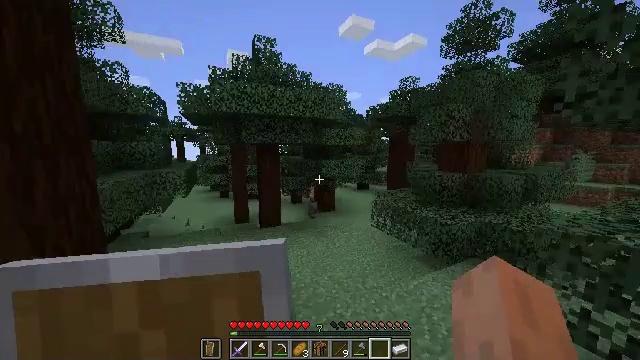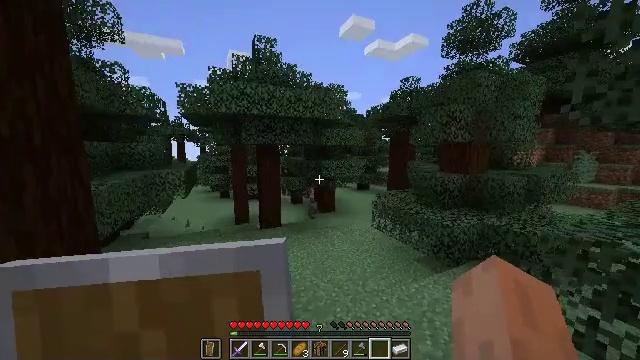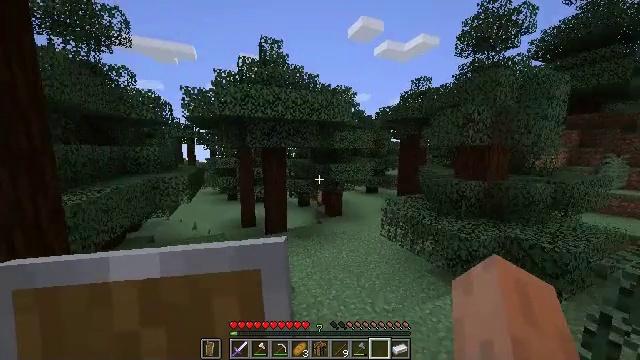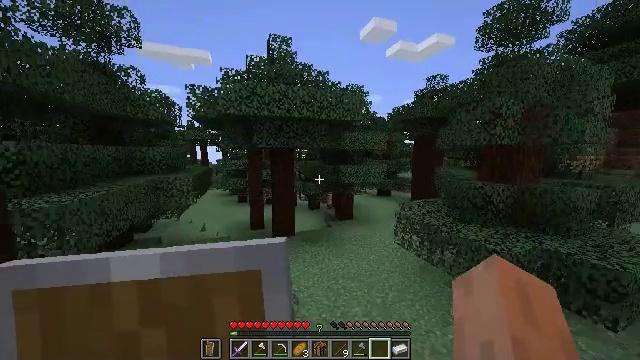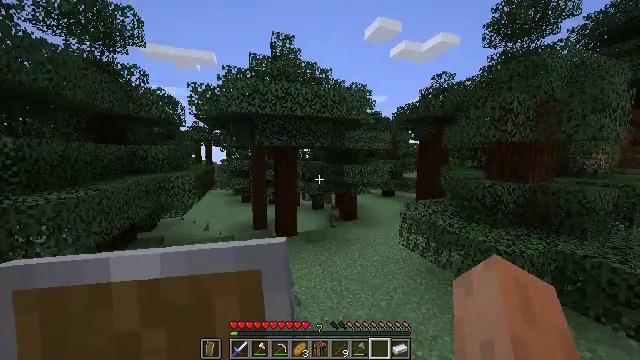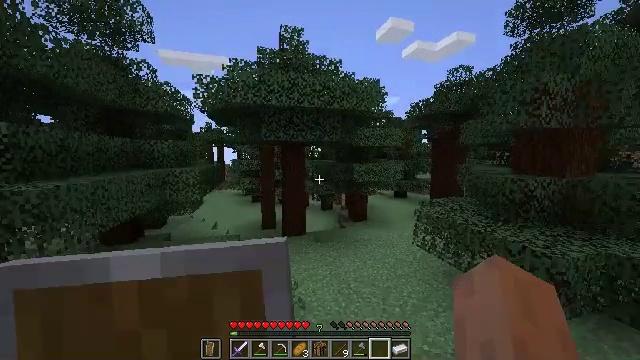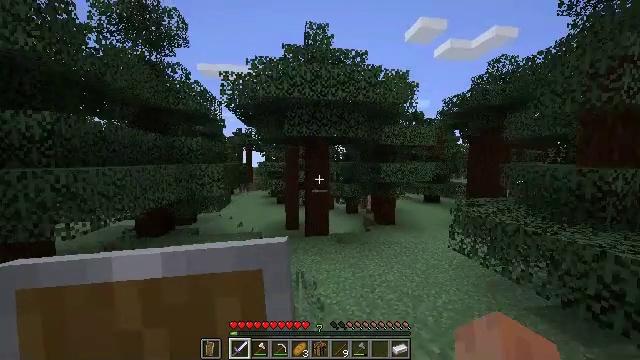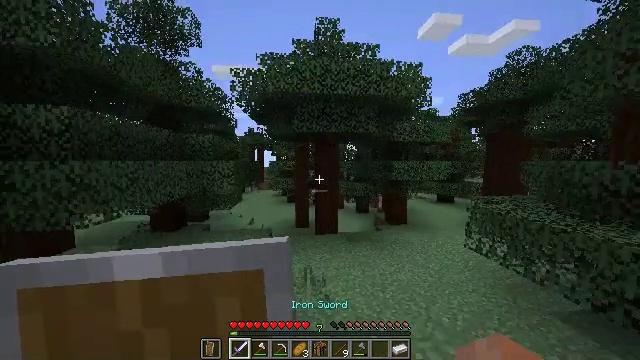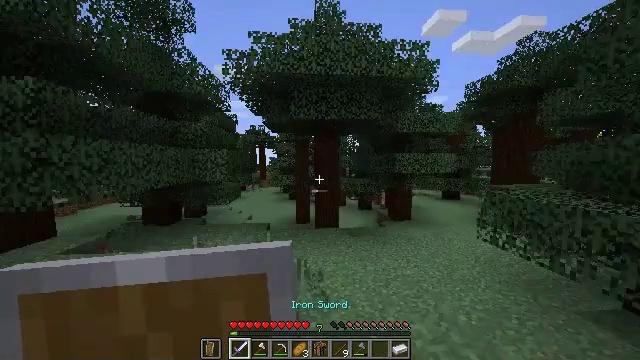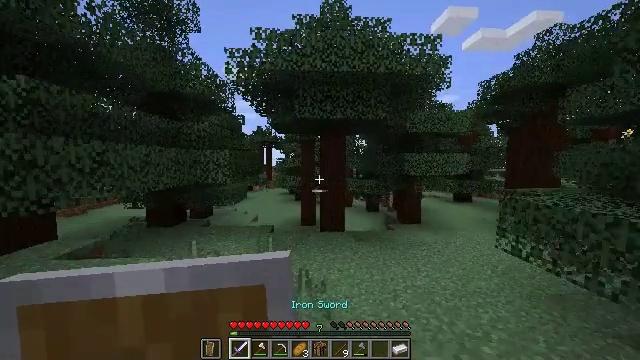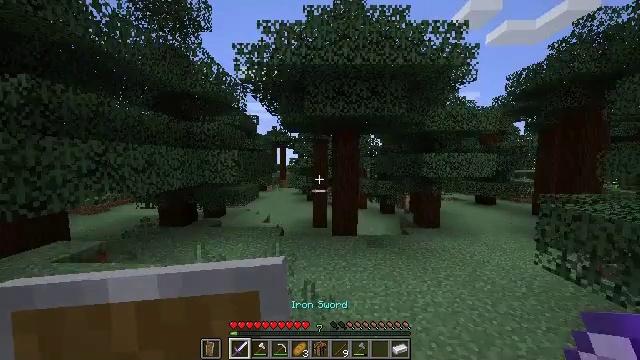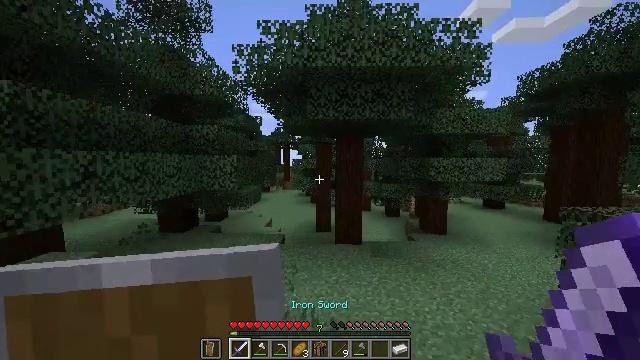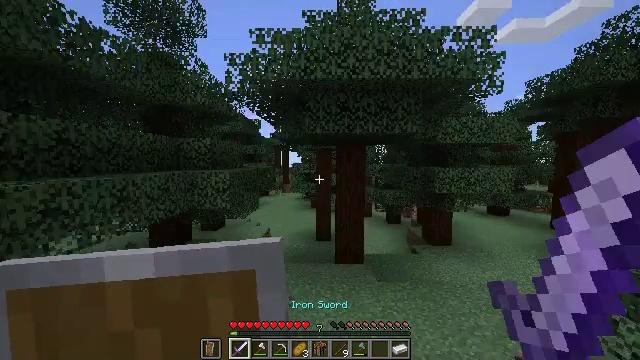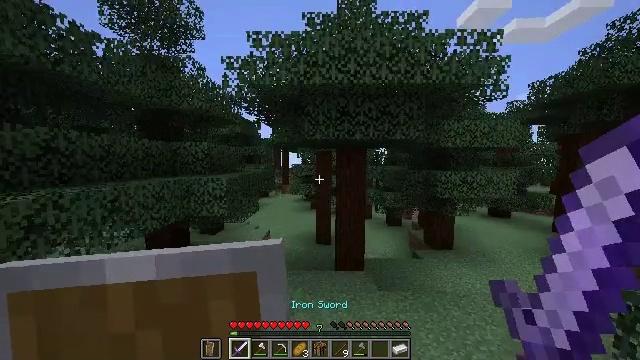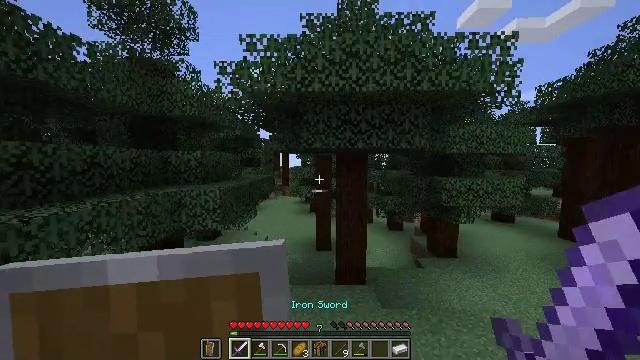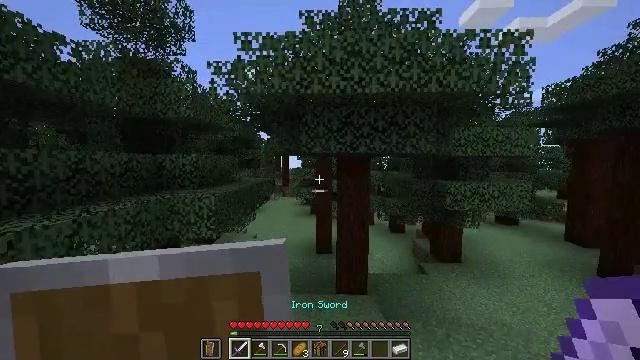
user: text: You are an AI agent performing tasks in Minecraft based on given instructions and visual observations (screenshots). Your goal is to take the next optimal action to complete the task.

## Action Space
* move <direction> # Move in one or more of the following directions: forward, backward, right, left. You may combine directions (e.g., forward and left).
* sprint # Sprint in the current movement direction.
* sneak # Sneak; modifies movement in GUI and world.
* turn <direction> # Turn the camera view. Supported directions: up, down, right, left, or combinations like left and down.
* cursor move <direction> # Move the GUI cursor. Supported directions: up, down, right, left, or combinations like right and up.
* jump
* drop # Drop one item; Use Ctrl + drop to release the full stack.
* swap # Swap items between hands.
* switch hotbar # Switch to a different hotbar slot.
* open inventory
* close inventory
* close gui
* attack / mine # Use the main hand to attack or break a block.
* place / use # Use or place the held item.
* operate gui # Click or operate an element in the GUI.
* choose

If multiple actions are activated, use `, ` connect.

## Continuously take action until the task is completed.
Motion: motion action
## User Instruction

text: Mine spruce leaves from the tree.
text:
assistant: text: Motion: move forward, jump
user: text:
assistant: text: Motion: move forward, turn left, jump
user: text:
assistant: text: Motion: move forward, turn left
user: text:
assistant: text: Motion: move forward, turn left
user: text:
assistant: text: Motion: move forward, turn left
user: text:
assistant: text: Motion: move forward, turn left and up, switch to hotbar 1
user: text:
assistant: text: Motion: move forward, turn left, switch to hotbar 1
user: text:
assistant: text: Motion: move forward, switch to hotbar 1
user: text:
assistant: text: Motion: move forward, turn left
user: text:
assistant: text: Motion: move forward, turn left
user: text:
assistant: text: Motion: move forward, turn left, jump
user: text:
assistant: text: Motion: move forward, jump
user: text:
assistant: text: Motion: move forward, sprint, jump
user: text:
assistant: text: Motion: move forward, sprint, jump
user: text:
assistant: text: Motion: move forward, sprint, jump
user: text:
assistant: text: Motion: move forward, sprint, turn left, jump
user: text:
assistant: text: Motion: move forward, sprint, turn left and down, jump
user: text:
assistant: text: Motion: move forward, sprint, turn left, jump
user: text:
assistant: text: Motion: move forward, sprint, jump
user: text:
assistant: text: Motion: move forward, sprint, jump
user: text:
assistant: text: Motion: move forward, sprint, jump
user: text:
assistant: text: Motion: move forward, sprint, jump
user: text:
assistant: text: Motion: move forward, sprint, jump
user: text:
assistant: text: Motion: move forward, sprint, jump
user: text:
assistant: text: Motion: move forward, sprint, jump
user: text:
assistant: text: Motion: move forward, sprint, jump
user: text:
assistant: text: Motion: move forward, sprint, jump
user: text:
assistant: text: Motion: move forward, sprint, jump
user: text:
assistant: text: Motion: move forward, sprint, jump
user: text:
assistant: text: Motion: move forward, sprint, jump